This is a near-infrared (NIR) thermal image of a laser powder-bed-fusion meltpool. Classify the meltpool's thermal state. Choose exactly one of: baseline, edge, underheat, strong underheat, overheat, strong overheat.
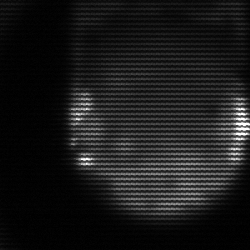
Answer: edge